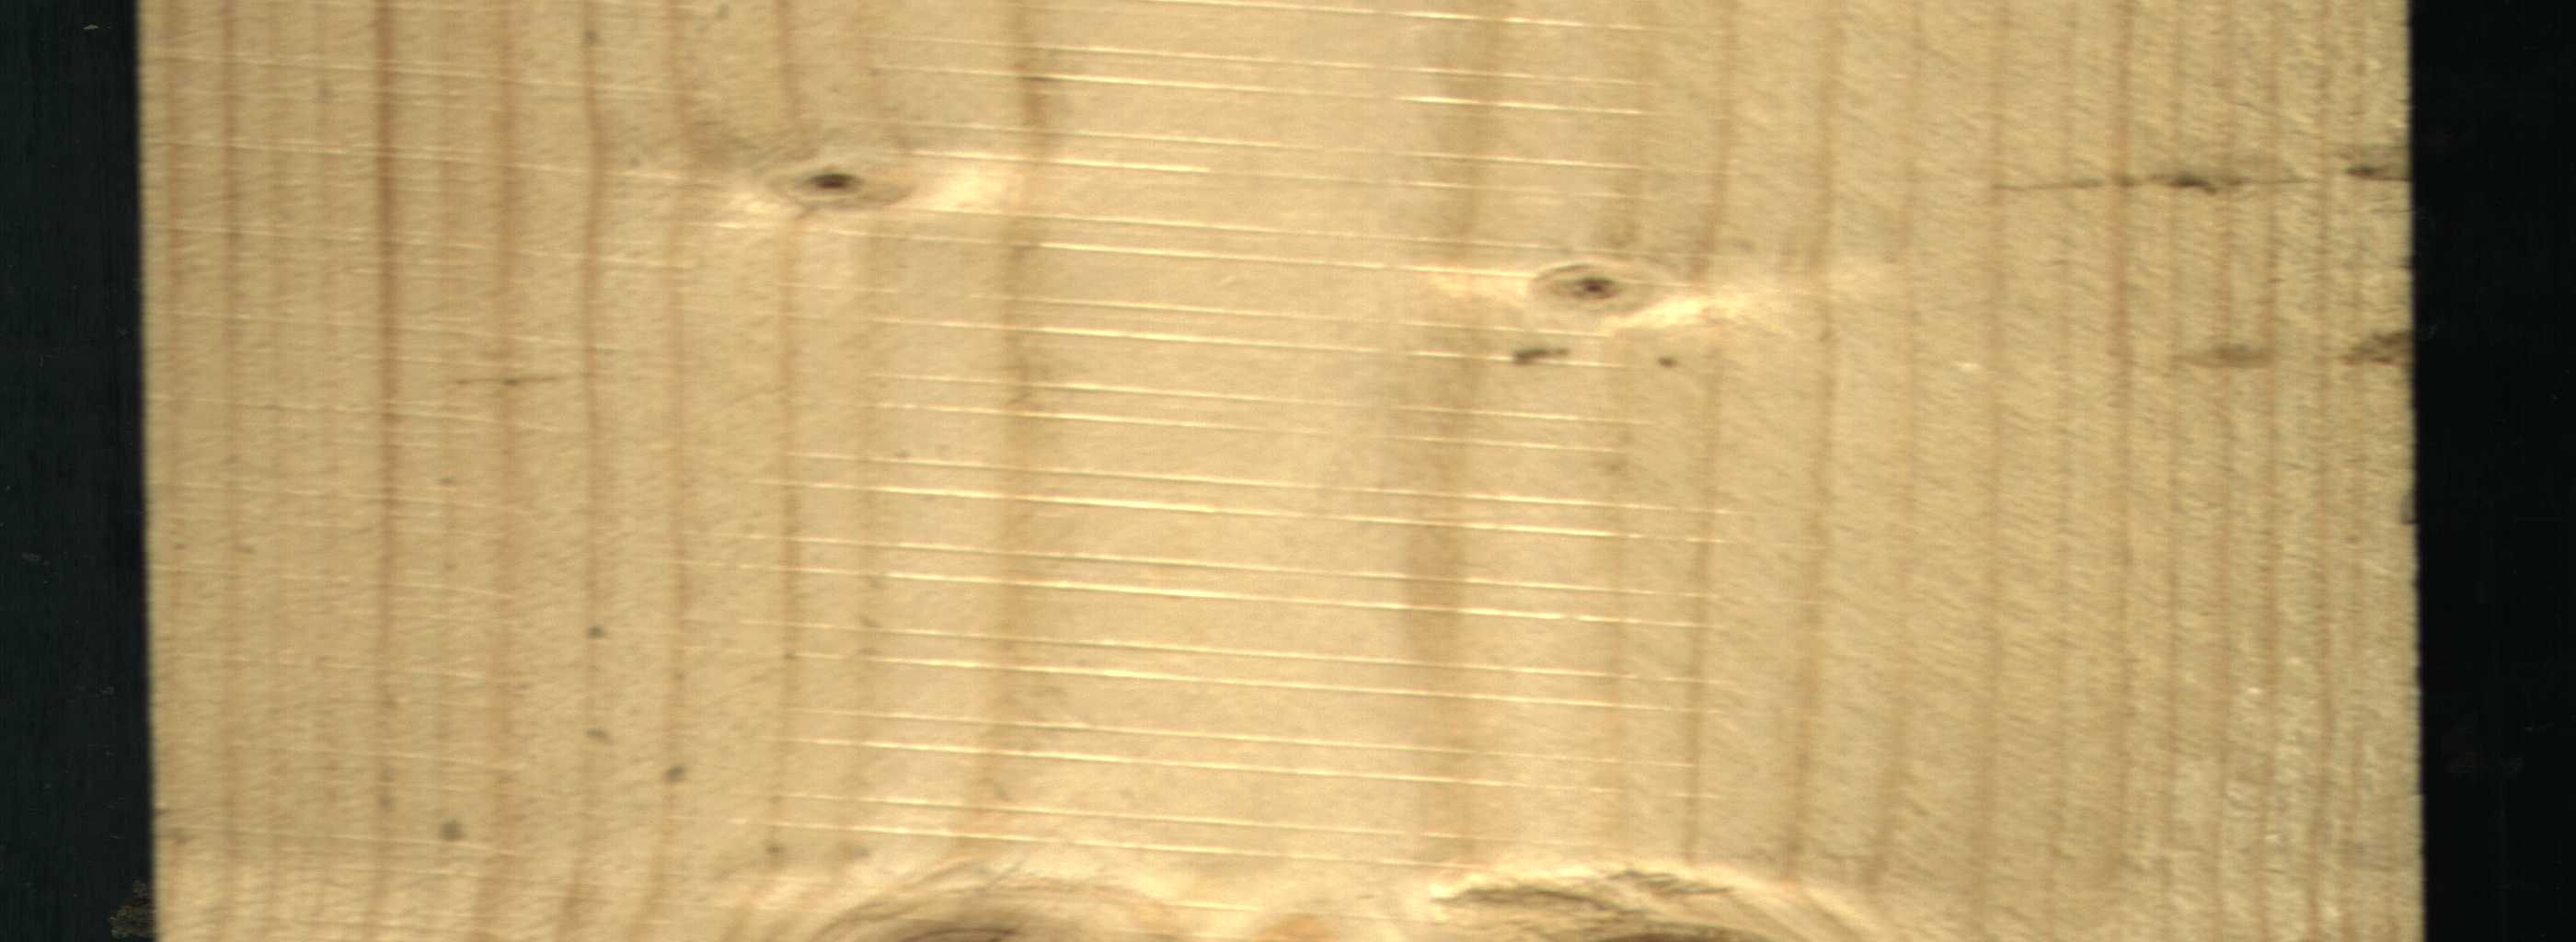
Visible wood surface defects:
Live_Knot
Live_Knot
Live_Knot